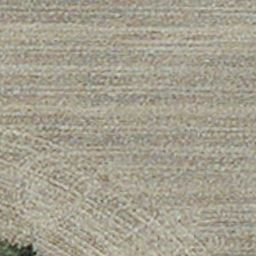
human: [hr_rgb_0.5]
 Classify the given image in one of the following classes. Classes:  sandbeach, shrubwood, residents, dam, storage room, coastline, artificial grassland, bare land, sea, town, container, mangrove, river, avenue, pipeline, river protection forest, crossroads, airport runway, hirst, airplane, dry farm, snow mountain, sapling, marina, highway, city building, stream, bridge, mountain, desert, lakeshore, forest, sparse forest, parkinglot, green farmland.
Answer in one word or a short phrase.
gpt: dry farm